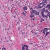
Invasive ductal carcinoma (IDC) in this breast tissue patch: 0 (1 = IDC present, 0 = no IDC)